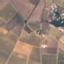
Label: PermanentCrop